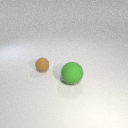
large green rubber sphere to the right of small brown rubber sphere